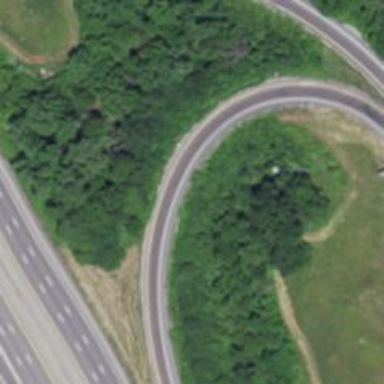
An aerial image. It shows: Asphalt motorway link.